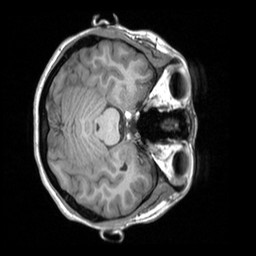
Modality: T1w
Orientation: axial
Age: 19
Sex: female